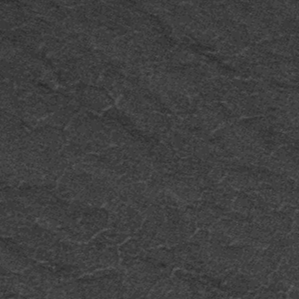
Label: frost